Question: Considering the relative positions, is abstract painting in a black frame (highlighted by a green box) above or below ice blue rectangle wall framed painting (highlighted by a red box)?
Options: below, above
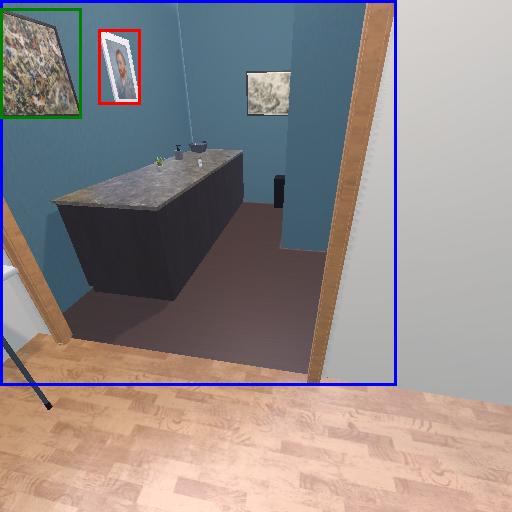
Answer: below